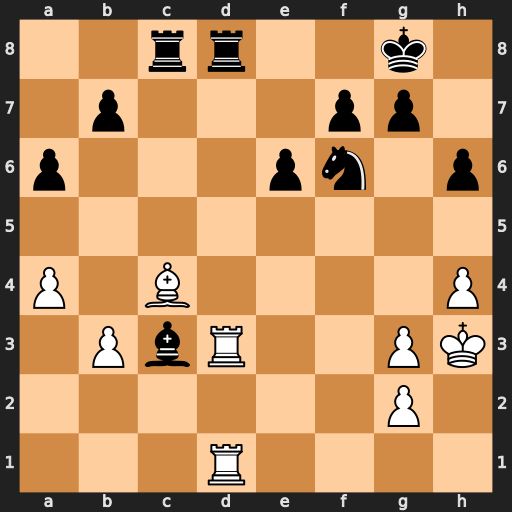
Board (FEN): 2rr2k1/1p3pp1/p3pn1p/8/P1B4P/1PbR2PK/6P1/3R4
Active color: w
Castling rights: -
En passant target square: -
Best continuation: Rxd8+ Rxd8 Rxd8+